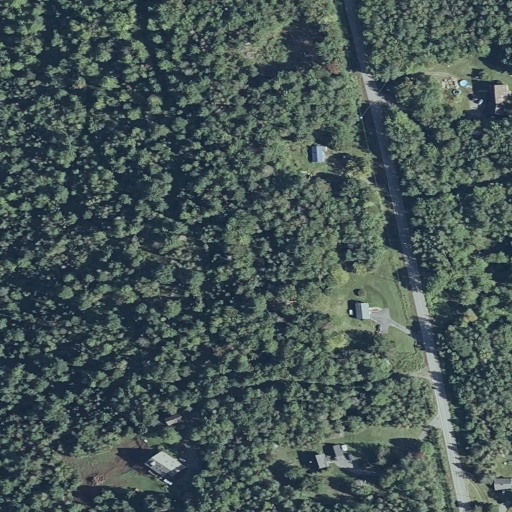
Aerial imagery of mountain in Maine named Currier Hill containing mixed forest, open development, deciduous forest, evergreen forest, low intensity development, and pasture